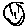
Label: smiley face